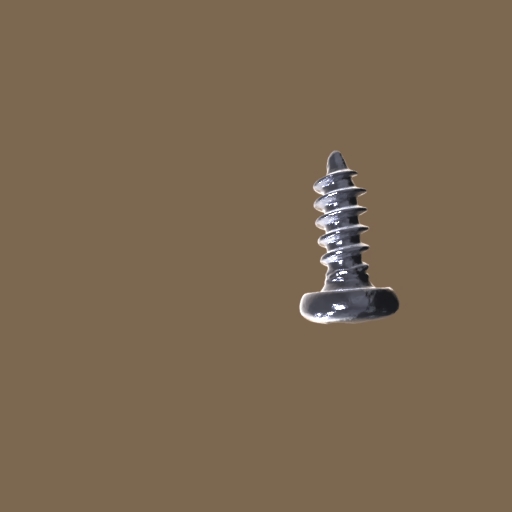
Label: screw